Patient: sex F, age 46
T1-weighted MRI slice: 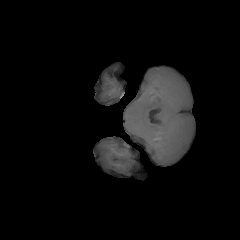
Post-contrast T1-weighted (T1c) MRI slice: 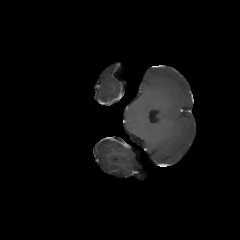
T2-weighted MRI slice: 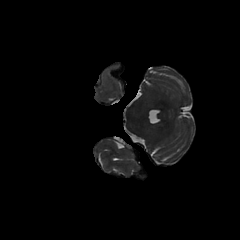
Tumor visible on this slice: no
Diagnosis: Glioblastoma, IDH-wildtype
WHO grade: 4